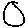
Label: circle